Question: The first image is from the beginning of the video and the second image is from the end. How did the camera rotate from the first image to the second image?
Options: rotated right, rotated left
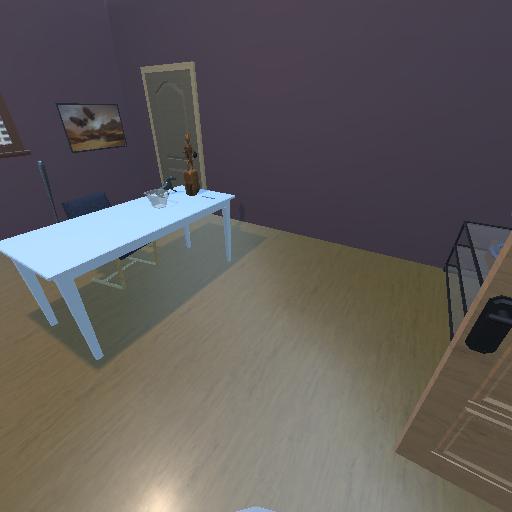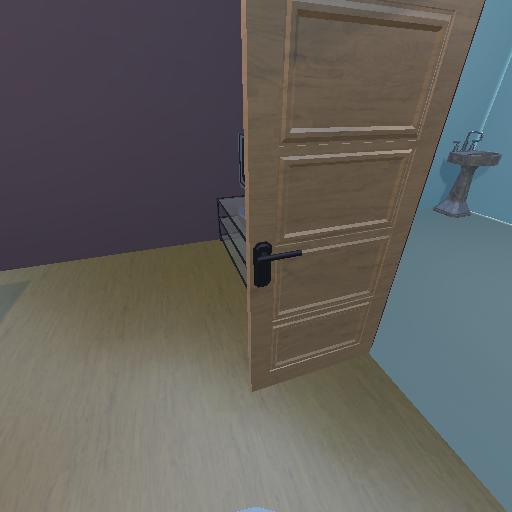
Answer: rotated right